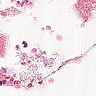
Metastatic tissue present: no